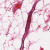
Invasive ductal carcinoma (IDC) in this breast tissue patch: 0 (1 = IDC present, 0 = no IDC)